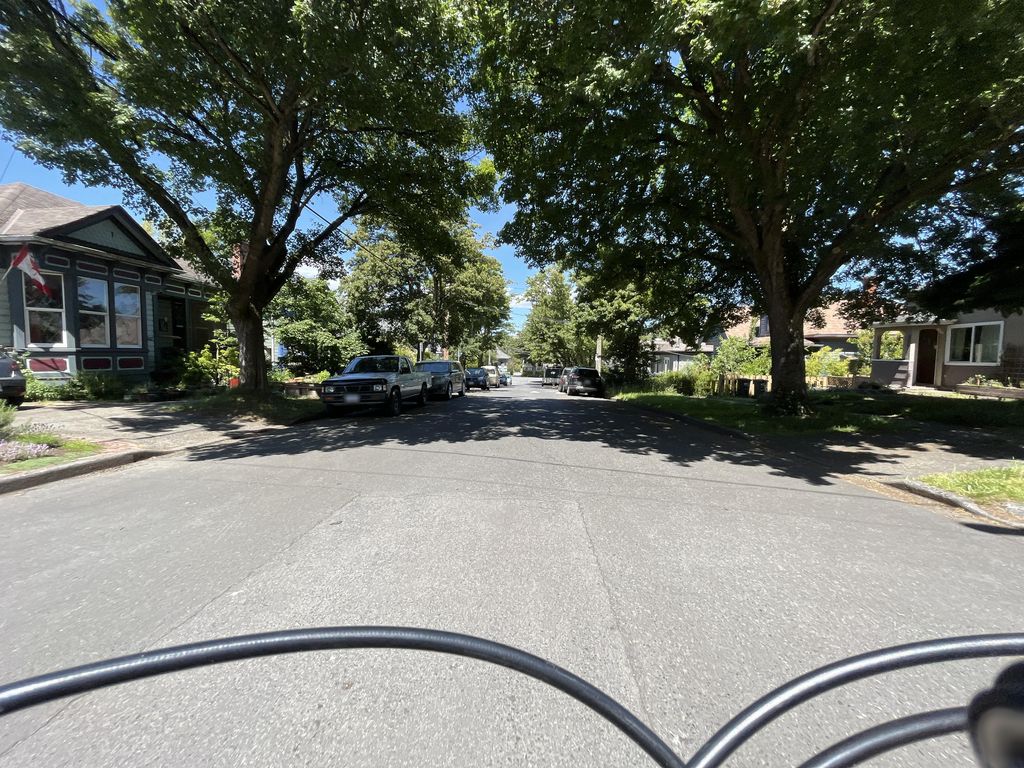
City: victoria